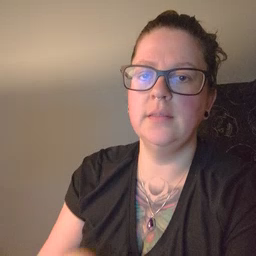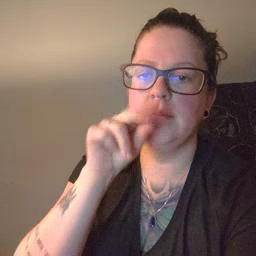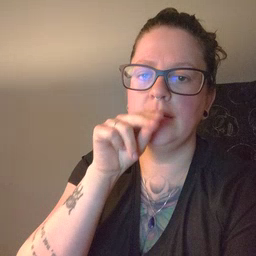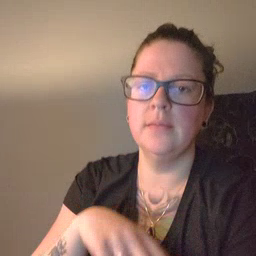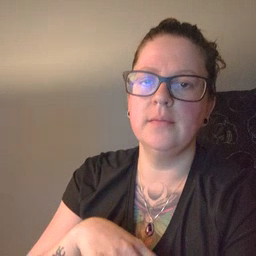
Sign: duck